Question: This is the screenshot of the work.
The Colors dropdown have sub colors. Now the name of colors is 'color[]'. For this case you can see that there are 3 colors. 1st color have 1 sub color, 2nd color have 3 sub colors and color 3 have 1 sub color

There are numbers of validations which I need to check.
1. Any color, sub color should not be 'SELECT' (in image all dropdowns are selected for colors)
2. The parent percentages (1st color is missing percentage box in image, but is on site) of all 3 colors should be exactly 100
3. Sub percentages for each color also should be exact 100%, for example color 2 have 3 sub colors and 3 colors have 20, 40, 40 as sub percentages
I am having trouble validating the form in JS.
I have tried 'frm["color[]"].length' and it give me three, now first color's sub colors are having 'color[1][]' name. If I get the length of 'color[]' and loop on it.
'''
for (i = 0; i < frm["color[]"].length; i++){
k = i+1;
console.log( frm["color["+k+"][]"] );
}
'''
it work.
As right now there are 3 colors and 'console.log(frm["color[]"].length)' return 3, if there is only 1 color, it will return me number of items in the dropdown, which are like 2k+
If you have any question please let me know jQuery solutions are also welcome
Thank you
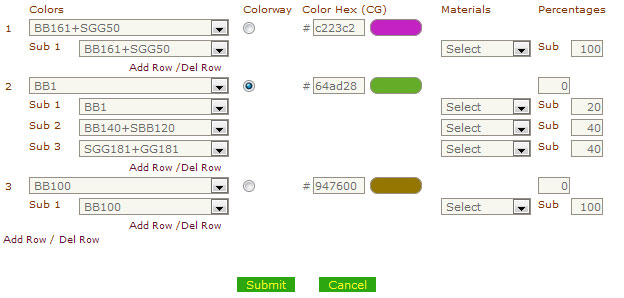
Answer: jQuery:
'''
$('select[name^="color["]').each(function() {
if ($(this).val()=="SELECT") {
alert(this.name.replace(/[^color0-9]/gi," ")+"is not selected");
return false;
}
});
'''